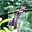
Label: 1